Question: Hello everybody I want this script in my site but I'm not sure how to resize this. It currently occupies the full width of the canvas 200vh but I want it to 50vh.

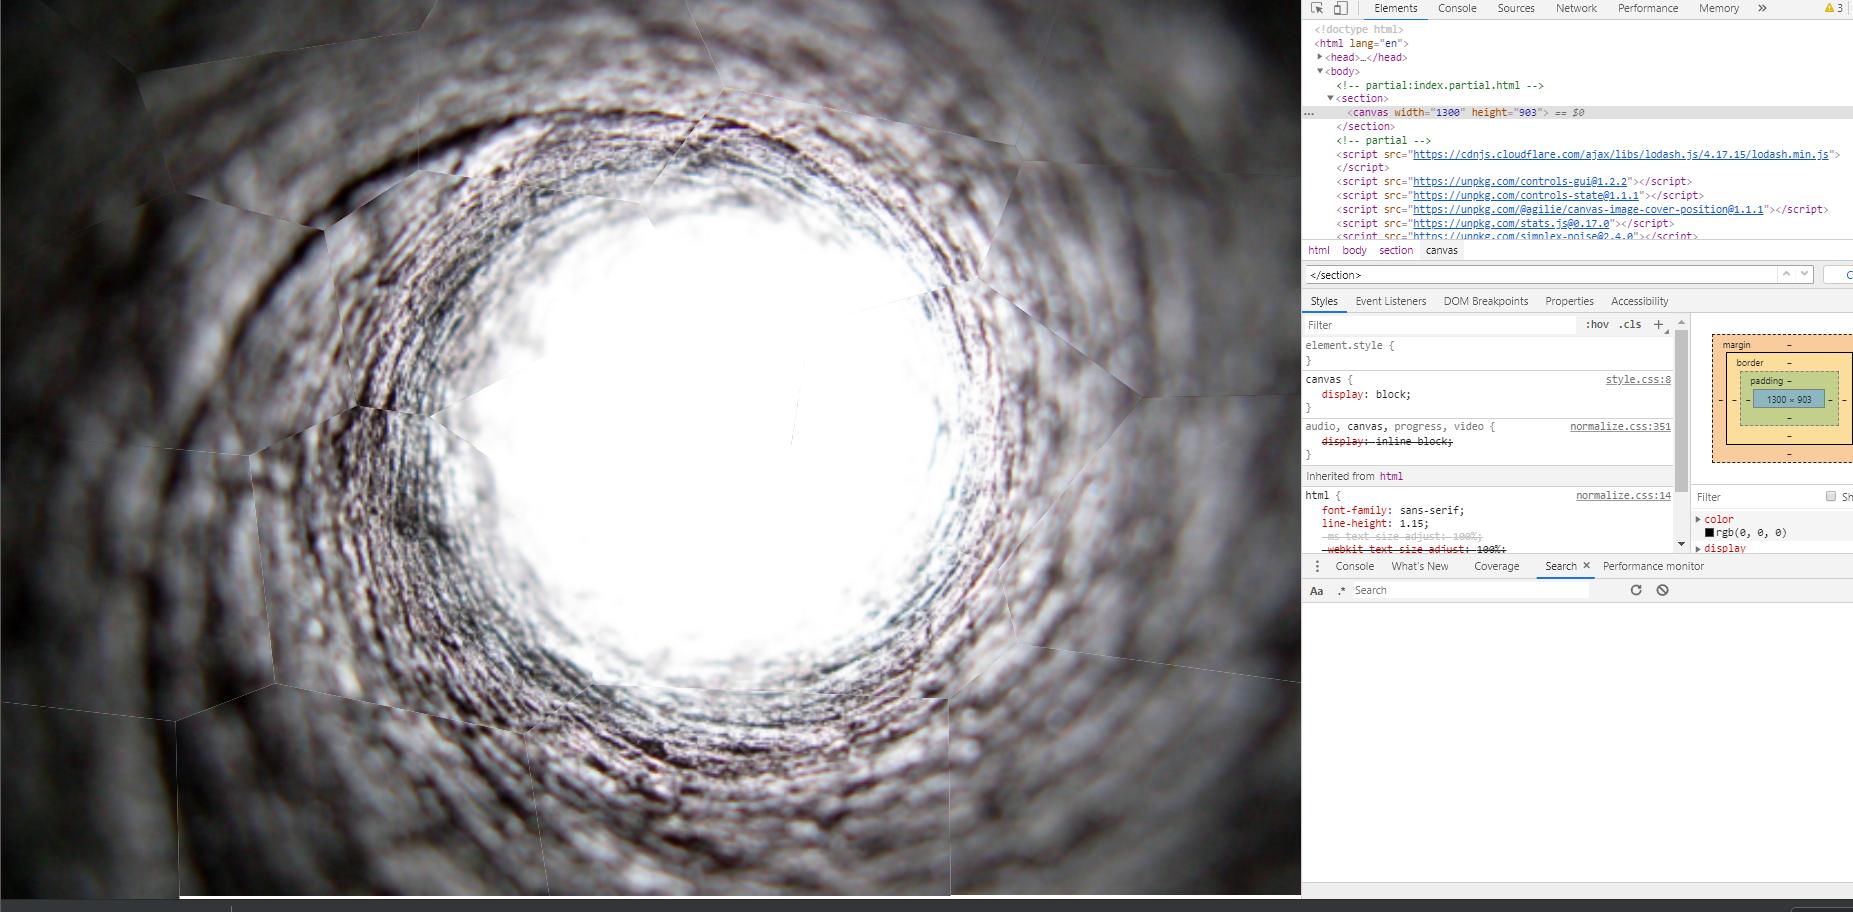
Answer: Have you tried setting the width to 50vh explicitly?
Also are you aware that 'vh' is proportional to the height of the viewport, not the width? If you want to be proportional to the width you'll need 'vw'.